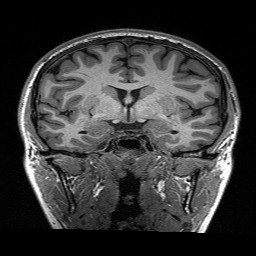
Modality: T1w
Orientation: sagittal
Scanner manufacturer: siemens
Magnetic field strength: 3 T